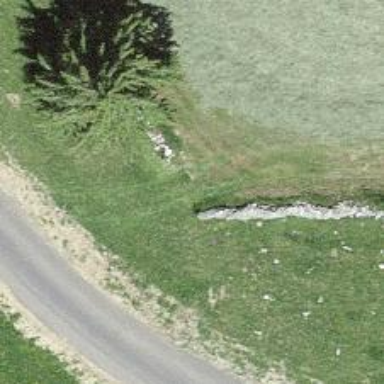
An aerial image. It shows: Wall is shown in the image.